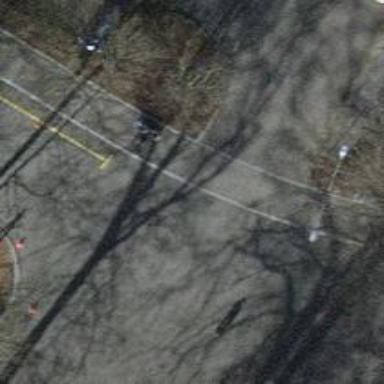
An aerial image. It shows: Unmarked crossing with traffic calming table on the road.